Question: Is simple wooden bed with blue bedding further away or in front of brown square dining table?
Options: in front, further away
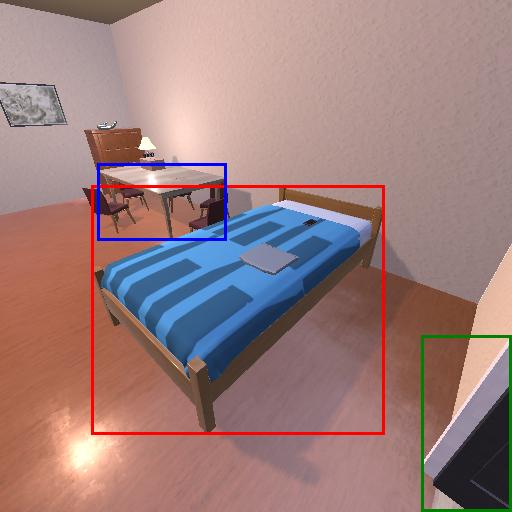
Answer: in front